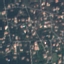
Land use / land cover: Residential